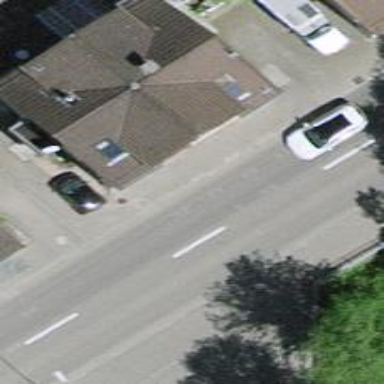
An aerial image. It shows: Tertiary road with asphalt surface.